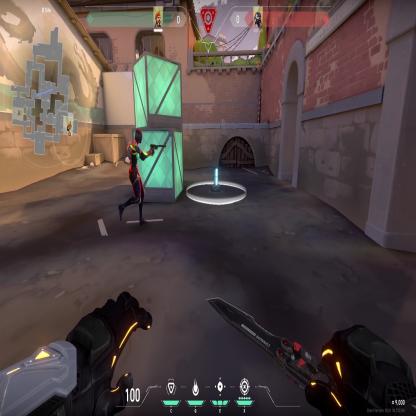
Label: enemy ; planted spike